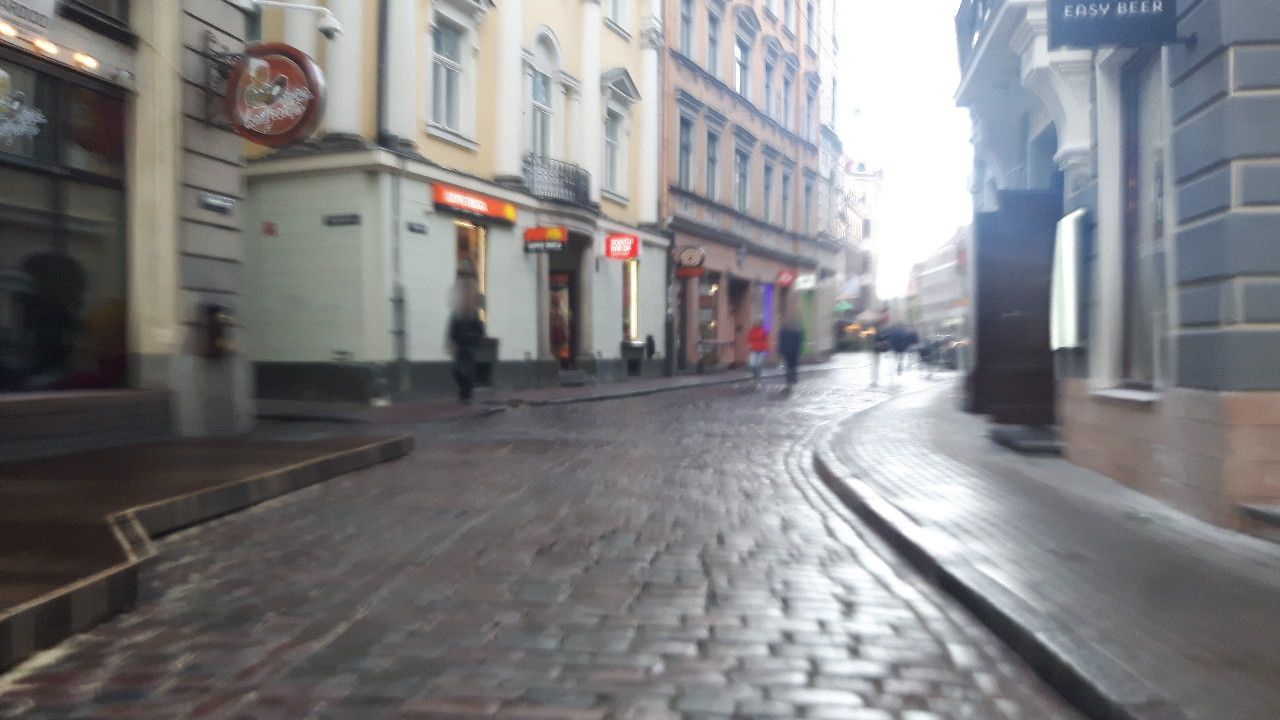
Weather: rainy
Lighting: day
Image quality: slightly poor
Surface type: walking surface
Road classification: pedestrian, living_street
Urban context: urban centre
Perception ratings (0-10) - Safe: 6.48, Lively: 6.99, Beautiful: 7.89, Boring: 2.45, Depressing: 2.09, Wealthy: 5.6